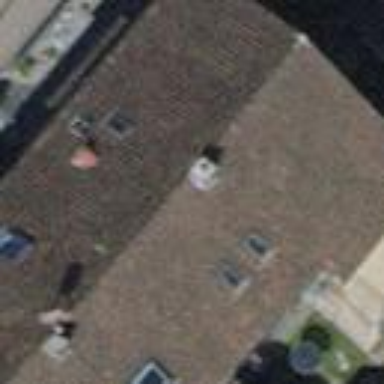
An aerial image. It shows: Semidetached house with gabled roof.